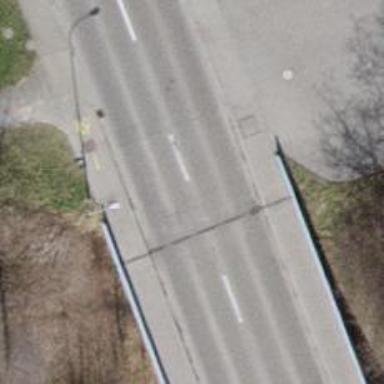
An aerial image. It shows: Primary highway bridge with asphalt surface. It has sidewalks on both sides.